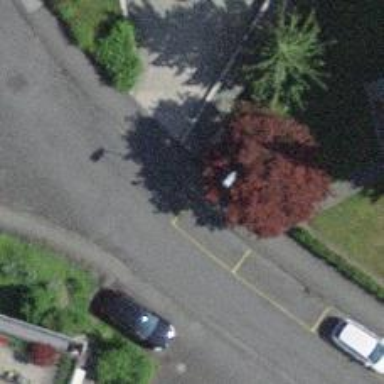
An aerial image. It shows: Kerb barrier.